Aerial crown-view tile of a tropical tree (Barro Colorado Island, Panama), acquired 20250818:
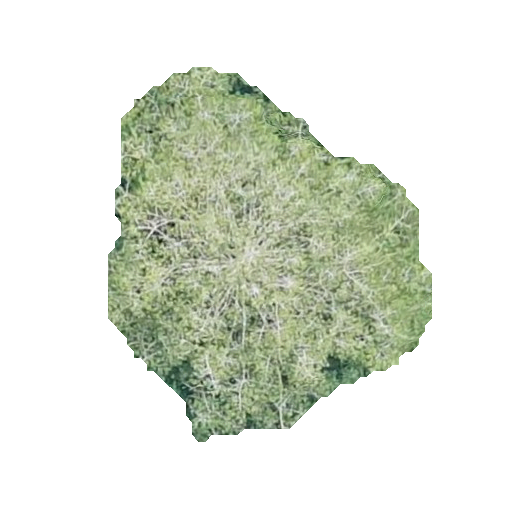
Species: Virola surinamensis
GBIF accepted scientific name: Virola surinamensis
Crown area: 120.498 m²